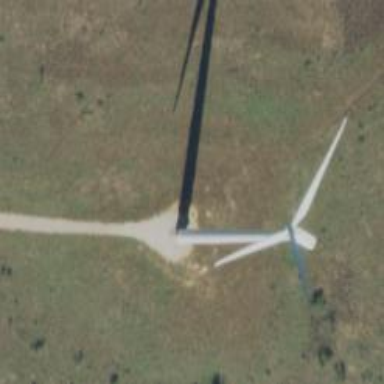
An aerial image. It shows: Wind turbine generator that utilizes wind as its source for generating electricity. It is of the horizontal axis type.